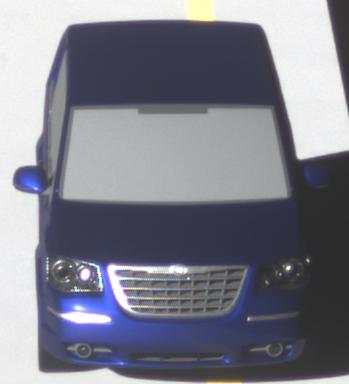
Make: Chrysler
Model: Grand Voyager 3.8
Detailed model: Grand Voyager
Model produced from: 2008/03
Model produced until: 2010/12
Doors: 5
Color: blue
Road condition: dry road
Daytime: morning or afternoon
Contrast: high contrast